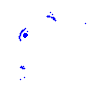
Particle: pion